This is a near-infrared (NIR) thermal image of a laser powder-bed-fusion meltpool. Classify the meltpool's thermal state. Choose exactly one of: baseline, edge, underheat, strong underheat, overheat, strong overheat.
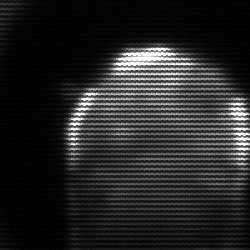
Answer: edge